Aerial crown-view tile of a tropical tree (Barro Colorado Island, Panama), acquired 20241216:
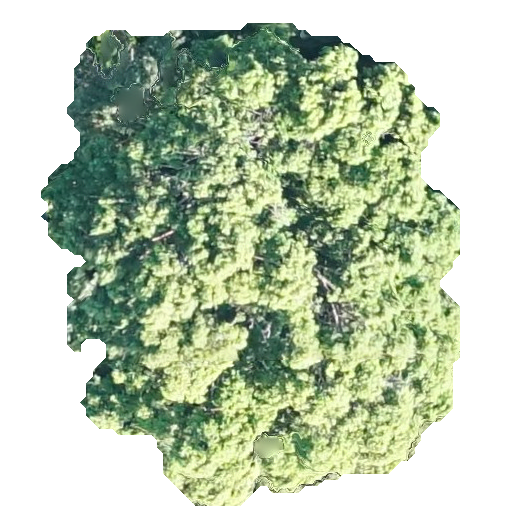
Species: Ocotea leptobotra
GBIF accepted scientific name: Ocotea leptobotra
Crown area: 227.716 m²